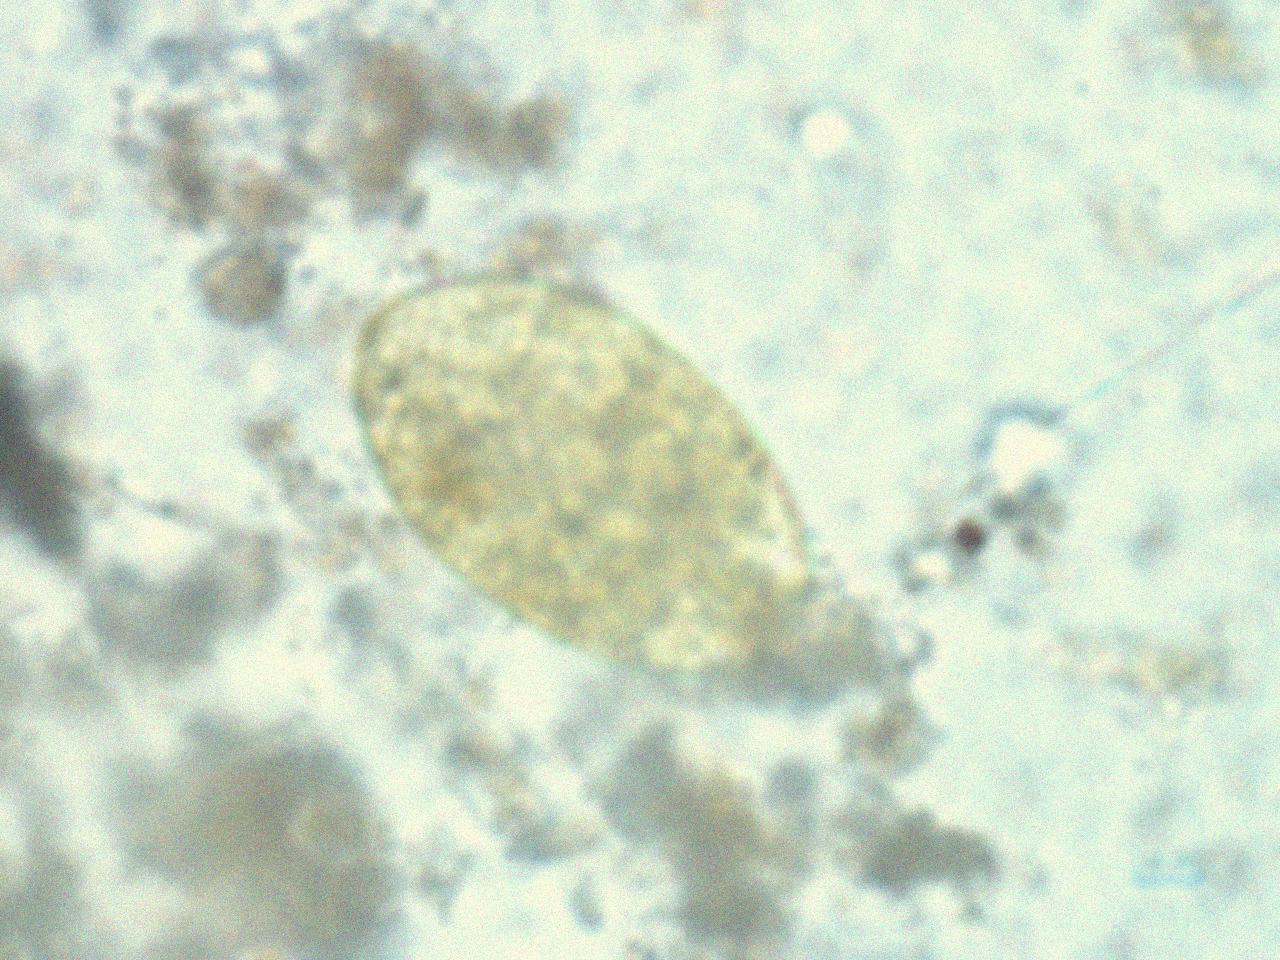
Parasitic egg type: Fasciolopsis buski